如图：棱长为 2 的正方体 \(ABCD-A_1B_1C_1D_1\) 的内切球为球 \(O\)，\(E\)、\(F\) 分别是棱 \(AB\) 和棱 \(CC_1\) 的中点，\(G\) 在棱 \(BC\) 上移动，则下列命题正确的个数是（ ）

\ding{172} 存在点 \(G\)，使 \(OD\) 垂直于平面 \(EFG\)；
\ding{173} 对于任意点 \(G\)，\(OA\) 平行于平面 \(EFG\)；
\ding{174} 直线 \(EF\) 被球 \(O\) 截得的弦长为 \(\sqrt{2}\)；
\ding{175} 过直线 \(EF\) 的平面截球 \(O\) 所得的所有截面圆中，半径最小的圆的面积为 \(\frac{\pi}{2}\).

A. 0 \quad B. 1 \quad C. 2 \quad D. 3
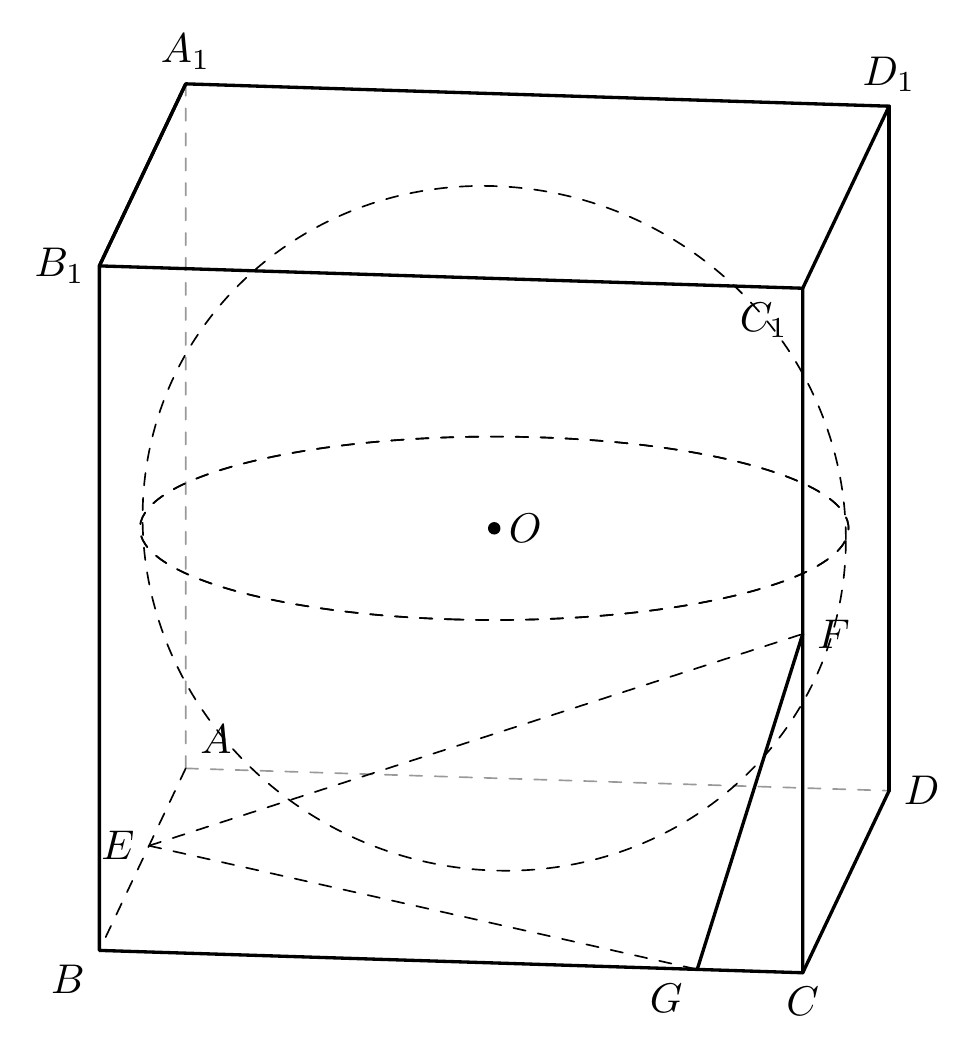
【解答】
【答案】D

【解析】当 \(G\) 为 \(BC\) 中点时，\(EG \perp BD\)，\(EG \perp BB_1\)，\(BD \cap BB_1 = B\)，

\(BD,BB_1 \subset\) 平面 \(BDB_1\)，\(\therefore EG \perp\) 平面 \(BDB_1\)，

平面 \(EFG \perp\) 平面 \(ACD_1\)，\(B_1D \subset\) 平面 \(BDB_1\)，\(\therefore EG \perp B_1D\)，同理 \(GF \perp B_1D\)，\(EG \cap GF = G\)，\(EG,GF \subset\) 平面 \(EFG\)，

所以 \(B_1D \perp\) 平面 \(EFG\)，即 \(OD \perp\) 平面 \(EFG\)，故\ding{172}正确；

当 \(G\) 与 \(B\) 重合时，\(A\) 在平面 \(EFB\) 上，\(O\) 在平面 \(EFB\) 外，故\ding{173}不正确；

如图，点 \(M\) 是线段 \(EF\) 的中点，由对称性可知 \(OM \perp EF\)，

由勾股定理可知 \(EF = \sqrt{EB^2 + BF^2} = \sqrt{6}\)，\(OE = \sqrt{2}\)，

球心 \(O\) 到 \(EF\) 距离为 \(OM = \sqrt{(\sqrt{2})^2 - \left(\frac{\sqrt{6}}{2}\right)^2} = \frac{\sqrt{2}}{2}\)，

则 \(EF\) 被球截得的弦长为 \(l = 2\sqrt{R^2 - OM^2} = 2\sqrt{1 - \left(\frac{\sqrt{2}}{2}\right)^2} = \sqrt{2}\)，

故\ding{174}正确；

当 \(OM\) 垂直于过 \(EF\) 的平面，此时截面圆的面积最小，此时圆的半径就是 \(r = \frac{l}{2} = \frac{\sqrt{2}}{2}\)，

面积为 \(S = \pi r^2 = \frac{1}{2}\pi\)，故\ding{175}正确.

故选：D.
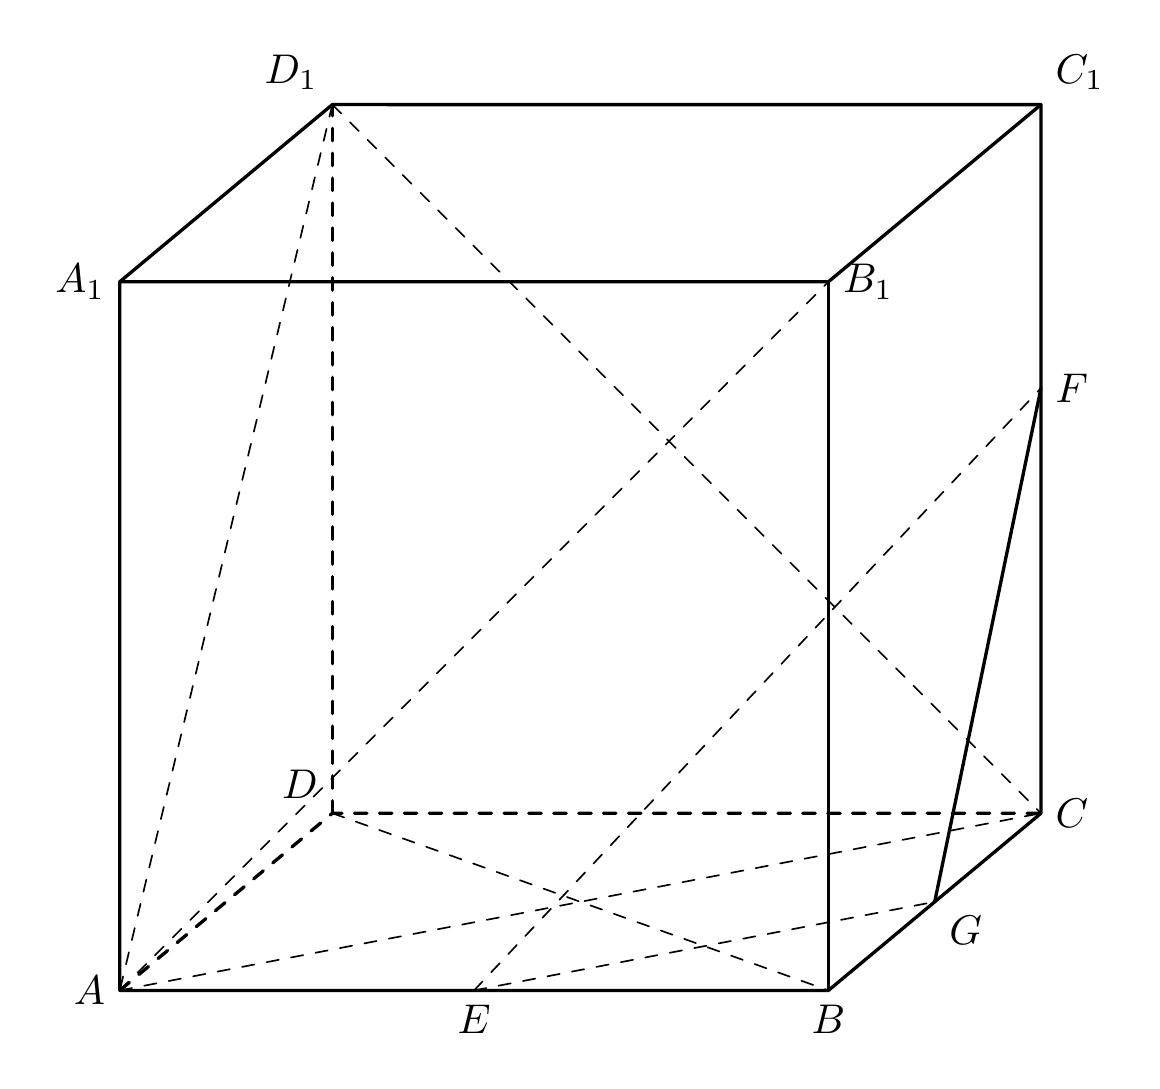
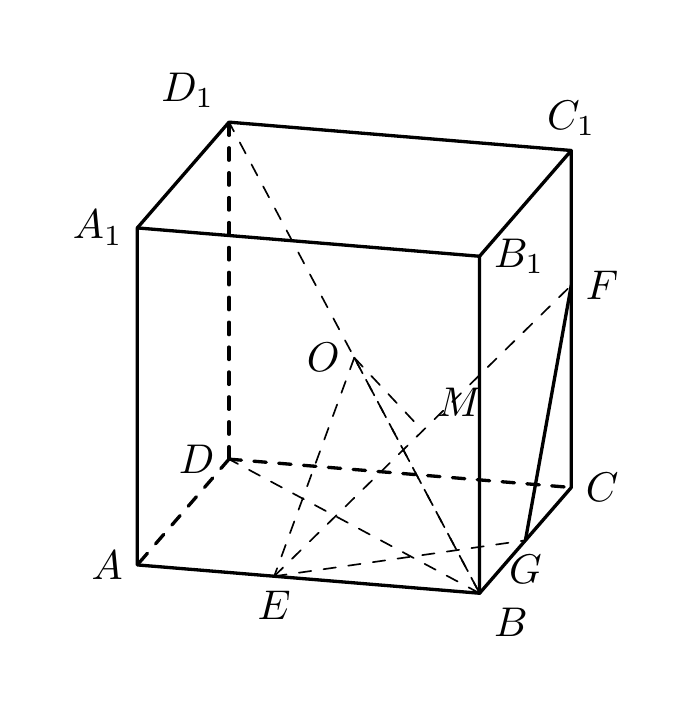